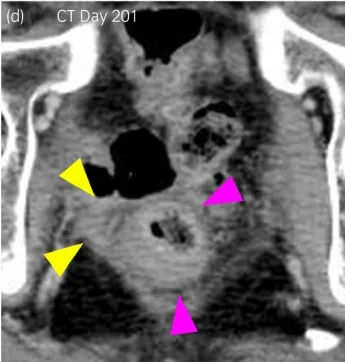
Imaging study of the case. (c, d) CT after pembrolizumab treatment on day 49 and 201, respectively. Yellow and pink arrowheads in panels (a-d) indicate bladder tumor (clinical T2-T3) and the rectum, respectively.
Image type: radiology (ct)